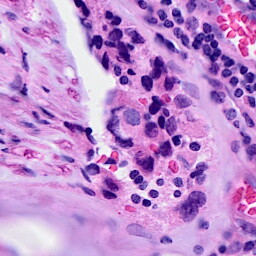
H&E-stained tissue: Breast